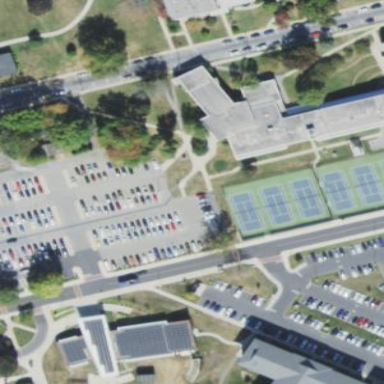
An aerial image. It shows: Tennis court on the leisure land pitch.